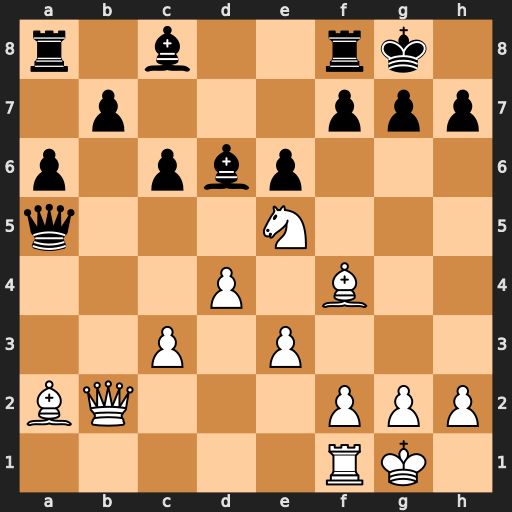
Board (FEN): r1b2rk1/1p3ppp/p1pbp3/q3N3/3P1B2/2P1P3/BQ3PPP/5RK1
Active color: w
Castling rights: -
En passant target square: -
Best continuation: Nc4 Qb5 Bxd6 Qxb2 Nxb2